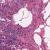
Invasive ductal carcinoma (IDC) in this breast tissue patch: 1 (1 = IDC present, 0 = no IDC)